Field crop: maize
Growth stage: 2
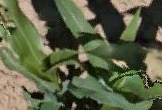
Species: maize